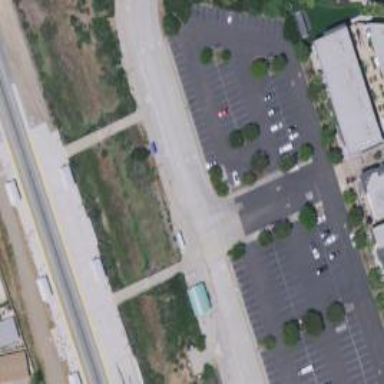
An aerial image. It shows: Parking area with asphalt surface.